Question: My problem is based on a table with two cells. If there is more text in the one cell, its getting expanded in down direction. In that case the other block is shorter (note that the table cell is as big as the other).
Basically I want to make a border around the table cell. But it shall be an image as a border. I'm making a padding in the table cell and the background color of the inside blocks white. With that strategy it looks kinda like a border. The problem is, that the block in the second cell is smaller, so there is more space beneath it. The border gets inconsistent.

Is there a way to scale the block to fit?
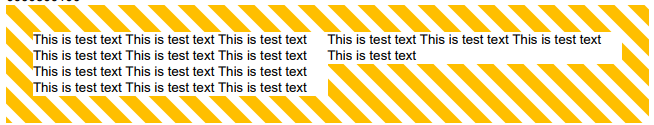
Answer: Since you're using Antenna House, you can use '<fo:block-container column-count="2">' and add 'break-before="column"' on the second 'fo:block'. See <URL>